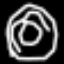
Label: donut